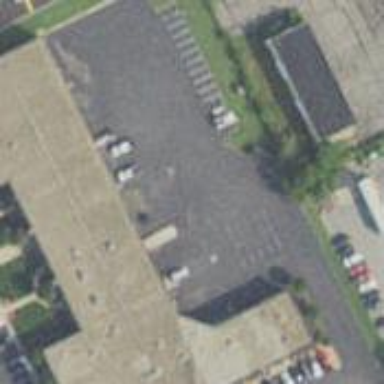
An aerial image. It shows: Commercial building.